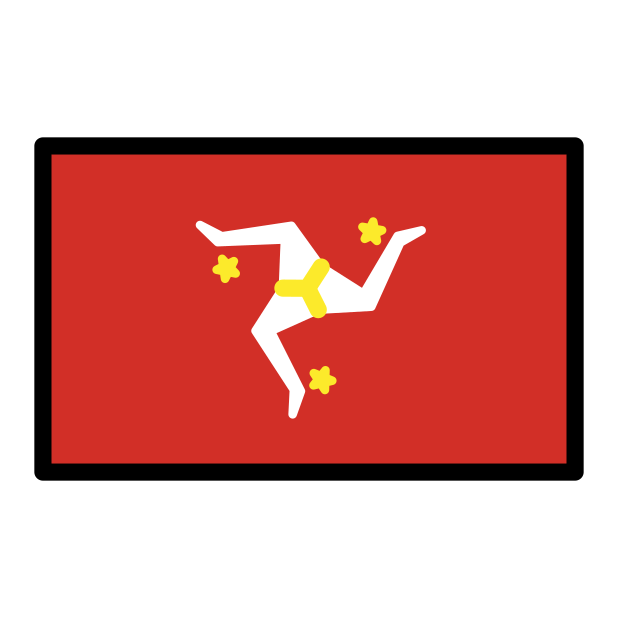
flag: Isle of Man